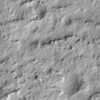
Label: not_dusty